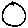
Label: circle